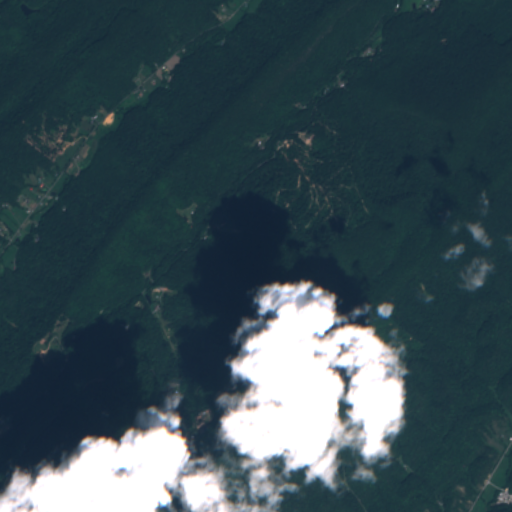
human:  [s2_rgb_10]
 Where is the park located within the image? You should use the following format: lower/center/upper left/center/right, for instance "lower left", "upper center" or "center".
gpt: The park is located in the lower left of the image.
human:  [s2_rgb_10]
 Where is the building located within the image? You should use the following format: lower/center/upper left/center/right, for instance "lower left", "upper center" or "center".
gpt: The building is located in the lower right of the image.
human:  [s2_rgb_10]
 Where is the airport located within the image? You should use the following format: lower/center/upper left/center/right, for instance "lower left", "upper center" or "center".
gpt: There is no airport in the image.